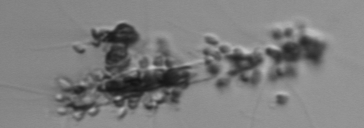
Label: Chaetoceros_didymus_TAG_external_flagellate